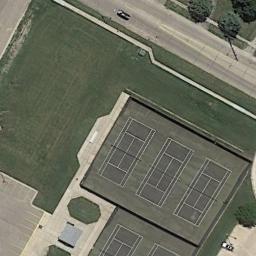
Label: tennis_court